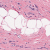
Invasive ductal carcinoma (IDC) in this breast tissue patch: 1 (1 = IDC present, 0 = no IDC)